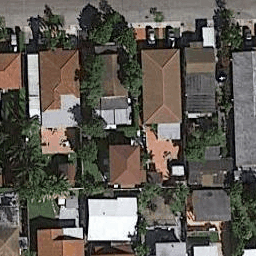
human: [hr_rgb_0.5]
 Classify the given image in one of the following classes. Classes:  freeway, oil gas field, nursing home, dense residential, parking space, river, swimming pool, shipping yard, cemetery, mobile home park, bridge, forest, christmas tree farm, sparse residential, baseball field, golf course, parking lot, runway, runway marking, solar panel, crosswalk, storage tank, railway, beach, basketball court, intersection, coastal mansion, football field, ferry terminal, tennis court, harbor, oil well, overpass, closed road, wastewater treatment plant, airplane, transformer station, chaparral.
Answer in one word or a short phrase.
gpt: dense residential